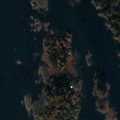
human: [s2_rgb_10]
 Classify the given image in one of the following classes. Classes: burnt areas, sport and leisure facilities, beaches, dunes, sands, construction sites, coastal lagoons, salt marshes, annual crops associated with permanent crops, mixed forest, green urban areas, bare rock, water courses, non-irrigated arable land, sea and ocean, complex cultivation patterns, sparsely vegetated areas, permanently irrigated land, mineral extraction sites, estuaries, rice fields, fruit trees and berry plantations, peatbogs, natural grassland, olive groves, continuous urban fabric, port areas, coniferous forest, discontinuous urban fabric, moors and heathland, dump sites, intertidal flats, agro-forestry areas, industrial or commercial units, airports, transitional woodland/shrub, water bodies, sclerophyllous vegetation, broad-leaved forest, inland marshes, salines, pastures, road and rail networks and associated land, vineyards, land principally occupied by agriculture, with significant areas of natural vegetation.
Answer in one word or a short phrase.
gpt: coniferous forest, mixed forest, sea and ocean